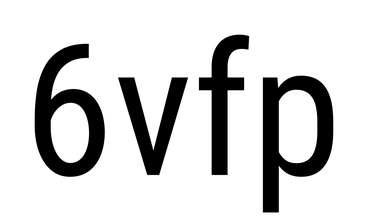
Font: Roboto_Condensed_Regular